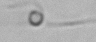
Label: Ophiaster